Interaction volume radius: 5 \u00c5
Interaction volume height: 50 \u00c5
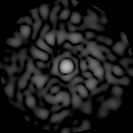
Disorder parameter: 0.8405